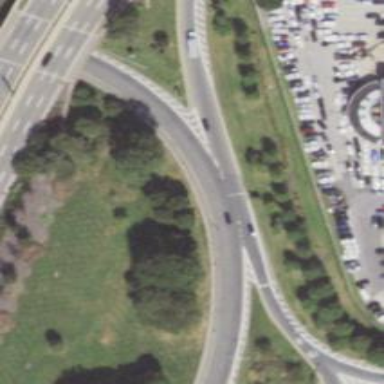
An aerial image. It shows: Tertiary road with asphalt surface leading to roundabout.